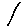
Label: line